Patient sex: M
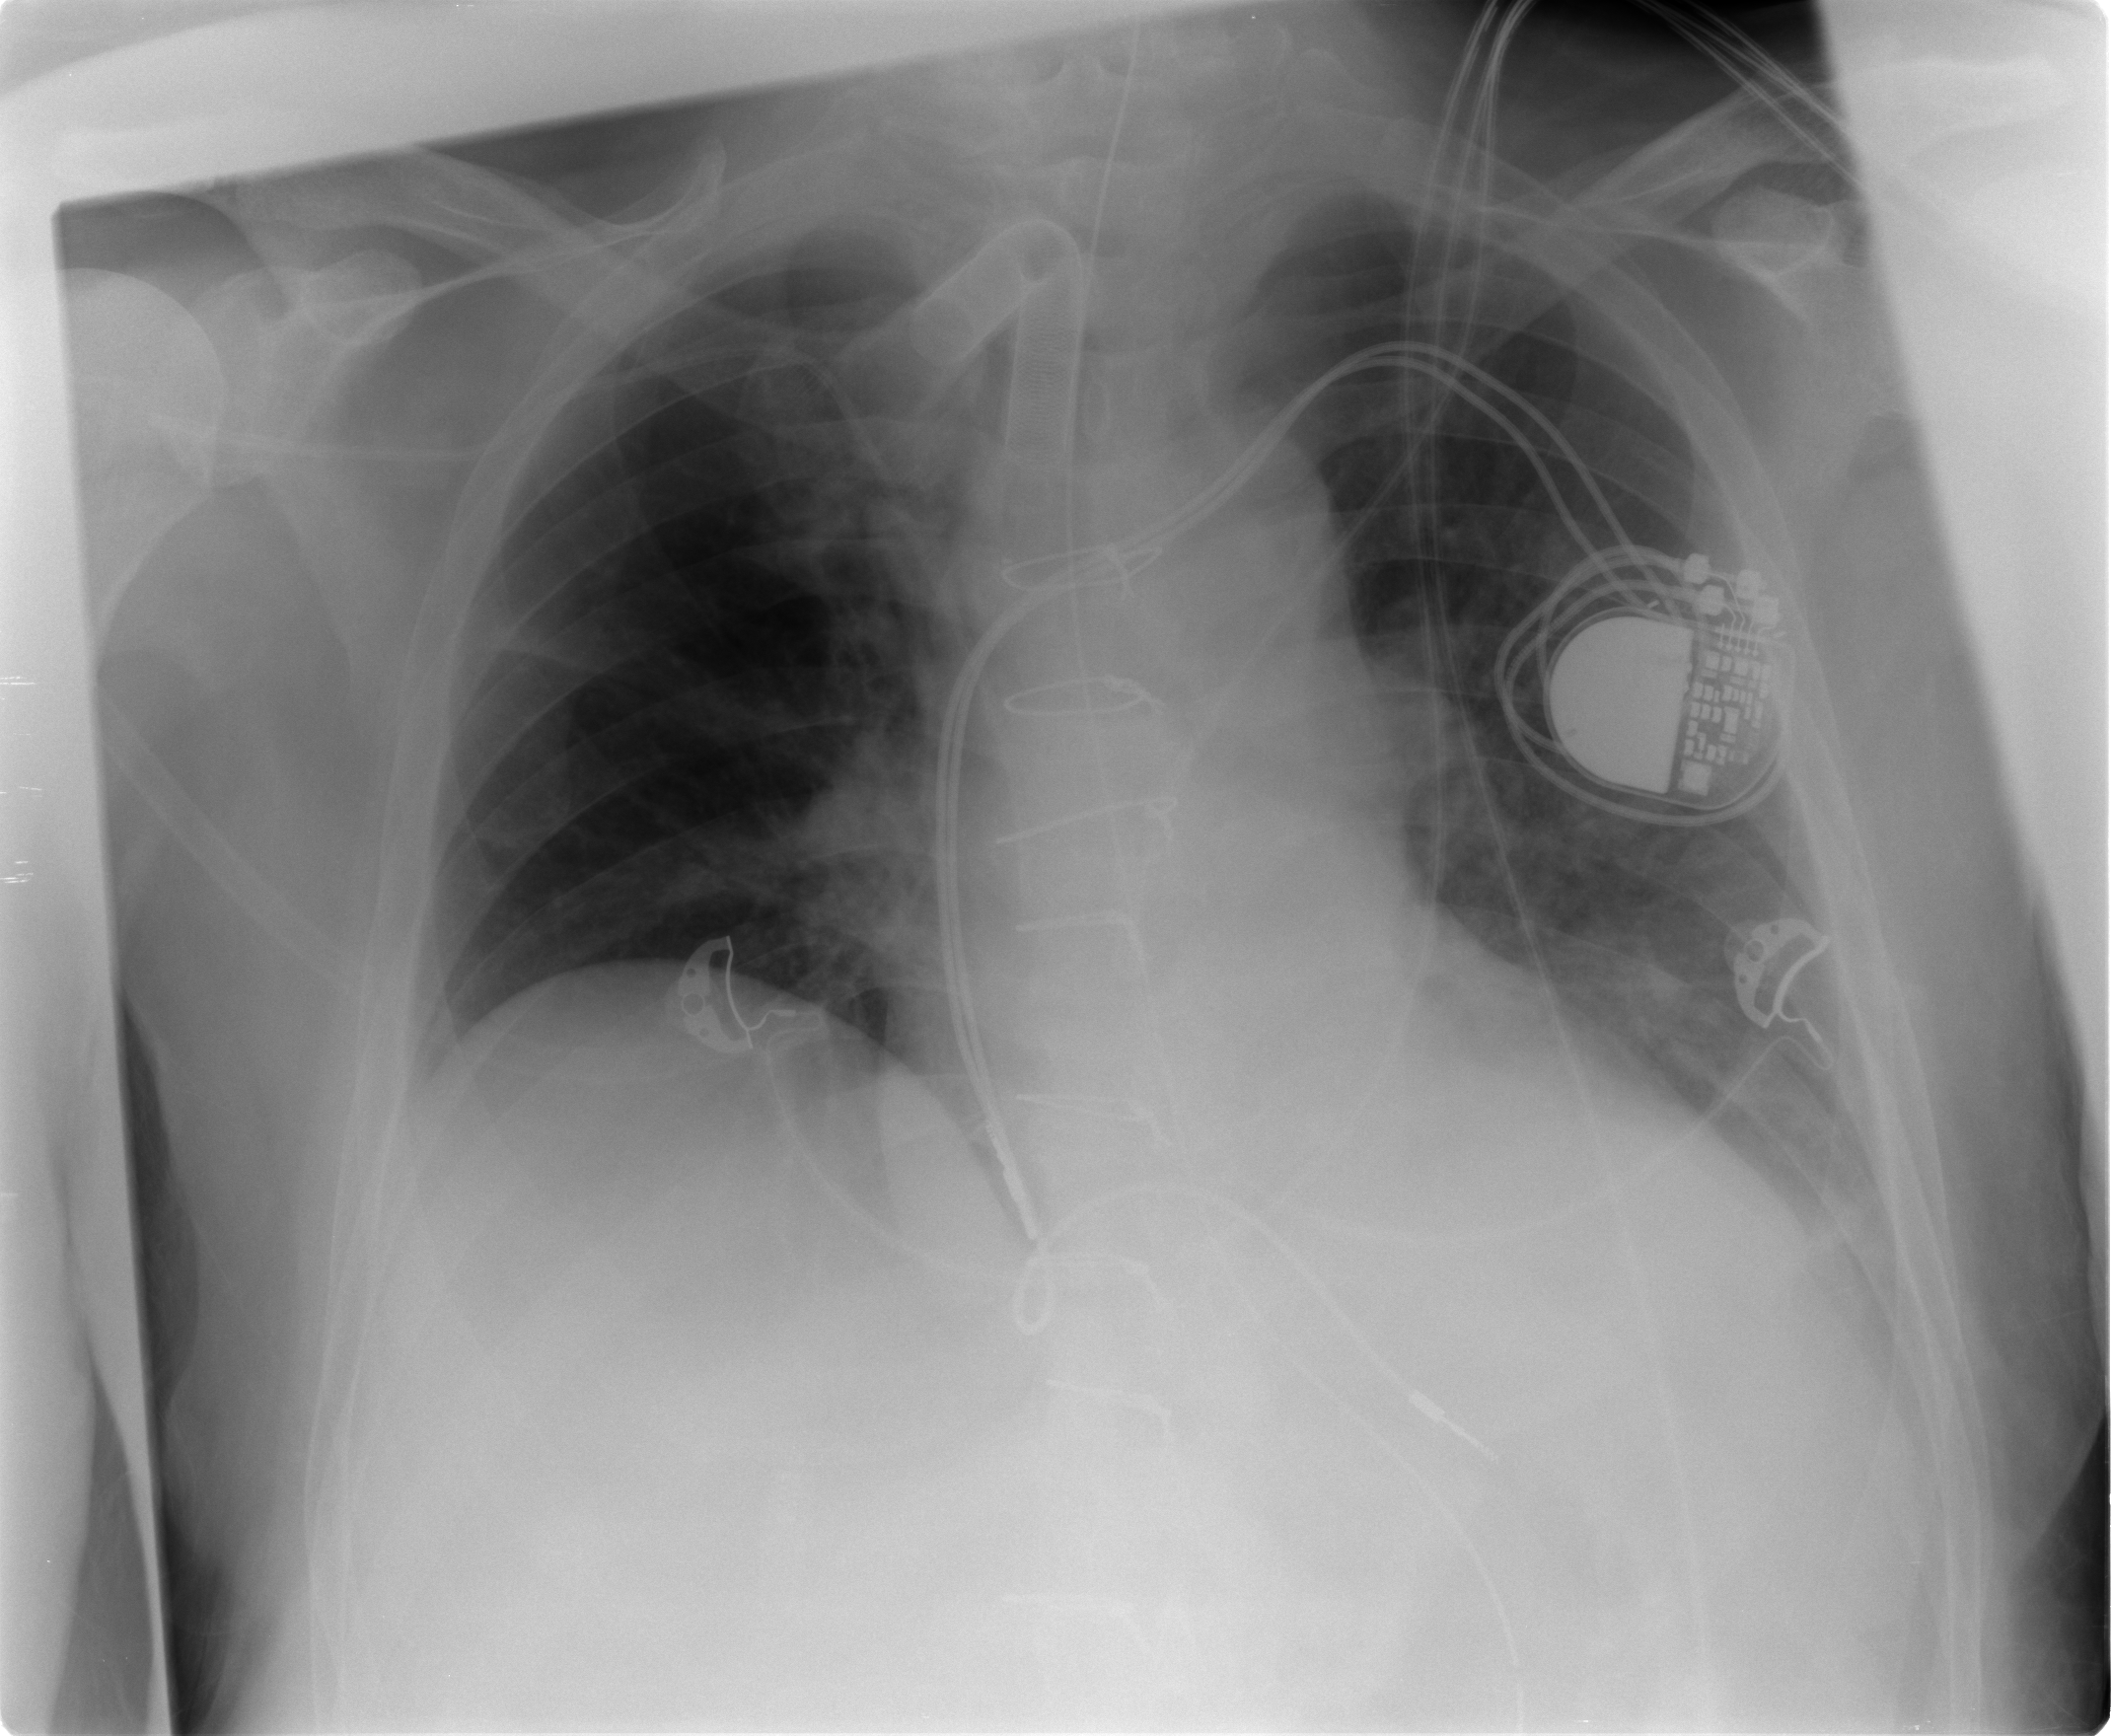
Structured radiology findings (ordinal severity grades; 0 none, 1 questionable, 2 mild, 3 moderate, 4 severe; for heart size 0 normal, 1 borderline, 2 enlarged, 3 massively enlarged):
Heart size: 2
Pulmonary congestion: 1
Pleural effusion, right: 0
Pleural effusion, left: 0
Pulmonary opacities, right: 0
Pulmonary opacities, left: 2
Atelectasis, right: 0
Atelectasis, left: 2